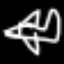
Label: airplane